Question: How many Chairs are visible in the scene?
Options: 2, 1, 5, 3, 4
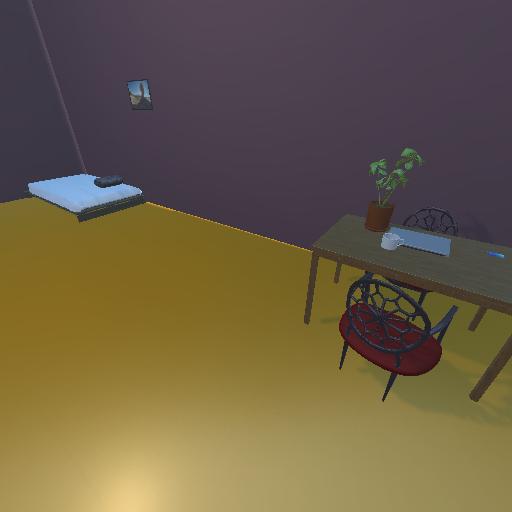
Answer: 2